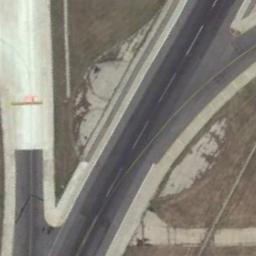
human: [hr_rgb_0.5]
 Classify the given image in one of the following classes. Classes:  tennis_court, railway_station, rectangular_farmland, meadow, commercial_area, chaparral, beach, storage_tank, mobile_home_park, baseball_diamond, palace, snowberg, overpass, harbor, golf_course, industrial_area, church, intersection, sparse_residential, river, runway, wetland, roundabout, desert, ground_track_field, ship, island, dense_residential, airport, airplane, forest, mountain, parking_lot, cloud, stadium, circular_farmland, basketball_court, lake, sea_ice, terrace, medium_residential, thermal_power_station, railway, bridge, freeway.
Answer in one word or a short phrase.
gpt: runway